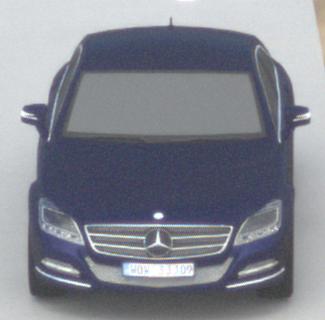
Make: Mercedes-Benz
Model: CLS Coupé 350
Detailed model: CLS-Class (218) Coupé
Model produced from: 2011/01
Model produced until: 2014/07
Doors: 4
Color: blue
Road condition: dry road
Daytime: midday
Contrast: medium contrast